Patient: sex M, age 23
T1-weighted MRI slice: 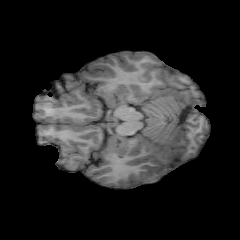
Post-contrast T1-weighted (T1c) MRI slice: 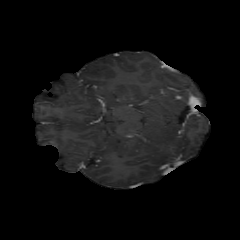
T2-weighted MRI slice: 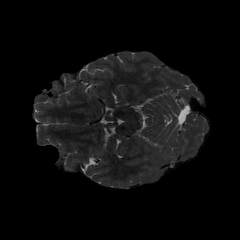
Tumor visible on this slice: no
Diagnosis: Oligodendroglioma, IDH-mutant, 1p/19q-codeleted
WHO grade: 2